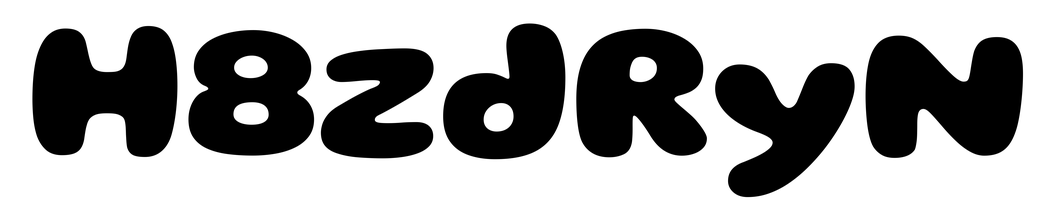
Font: Gluten_ExtraBold